Field crop: maize
Growth stage: 2
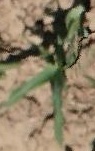
Species: maize